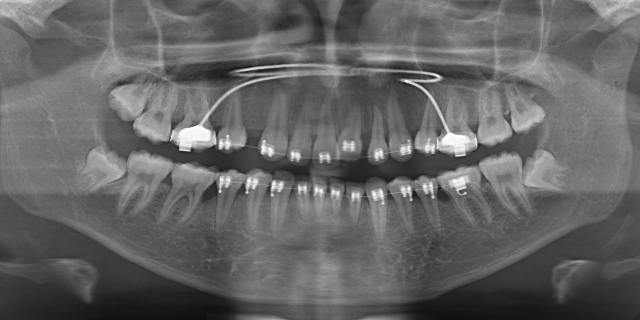
adult